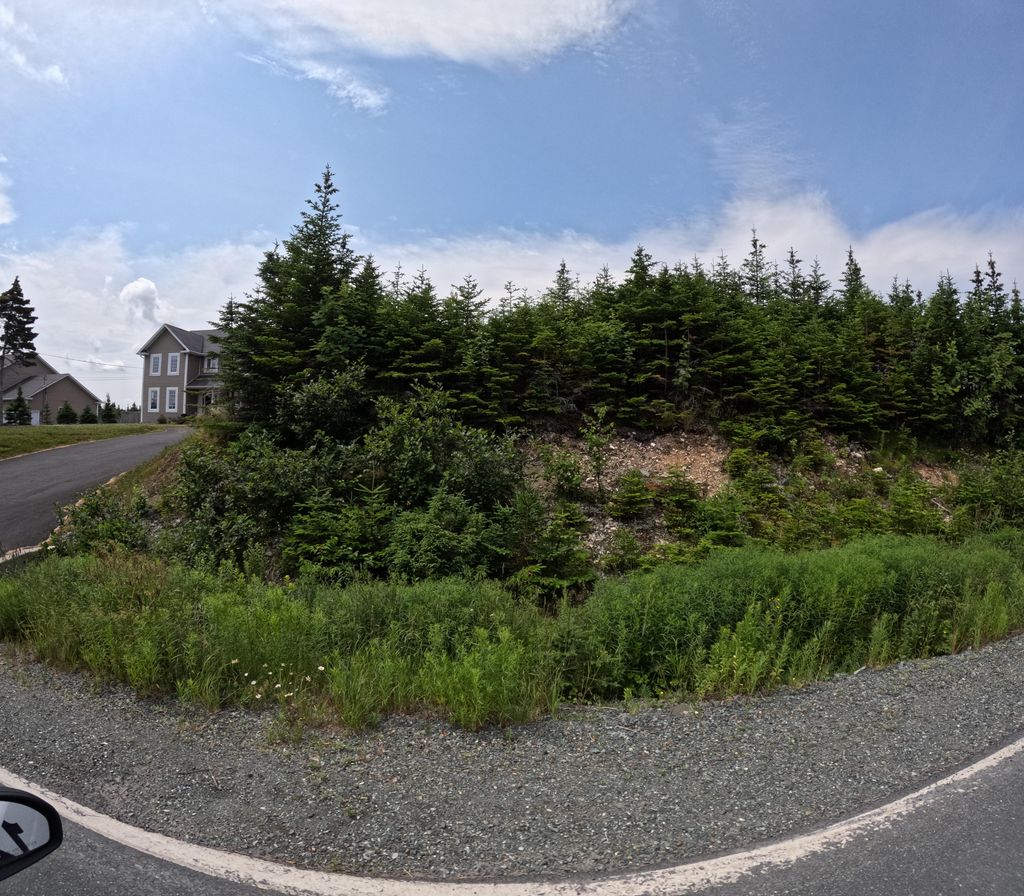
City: st_johns